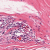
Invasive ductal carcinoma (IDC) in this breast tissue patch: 0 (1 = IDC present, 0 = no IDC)